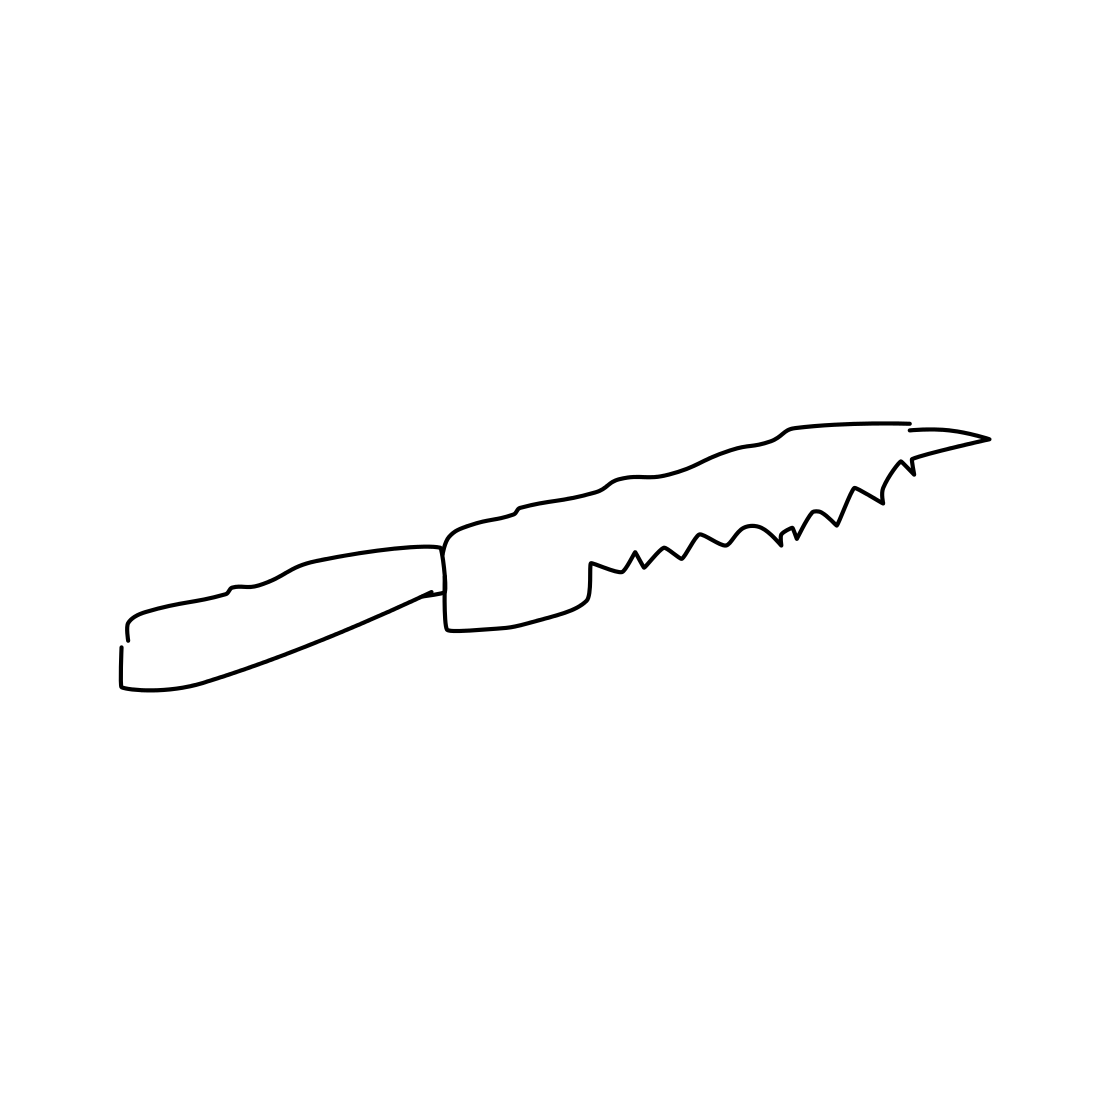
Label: knife